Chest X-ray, PA view. Patient: 54 years old, sex M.
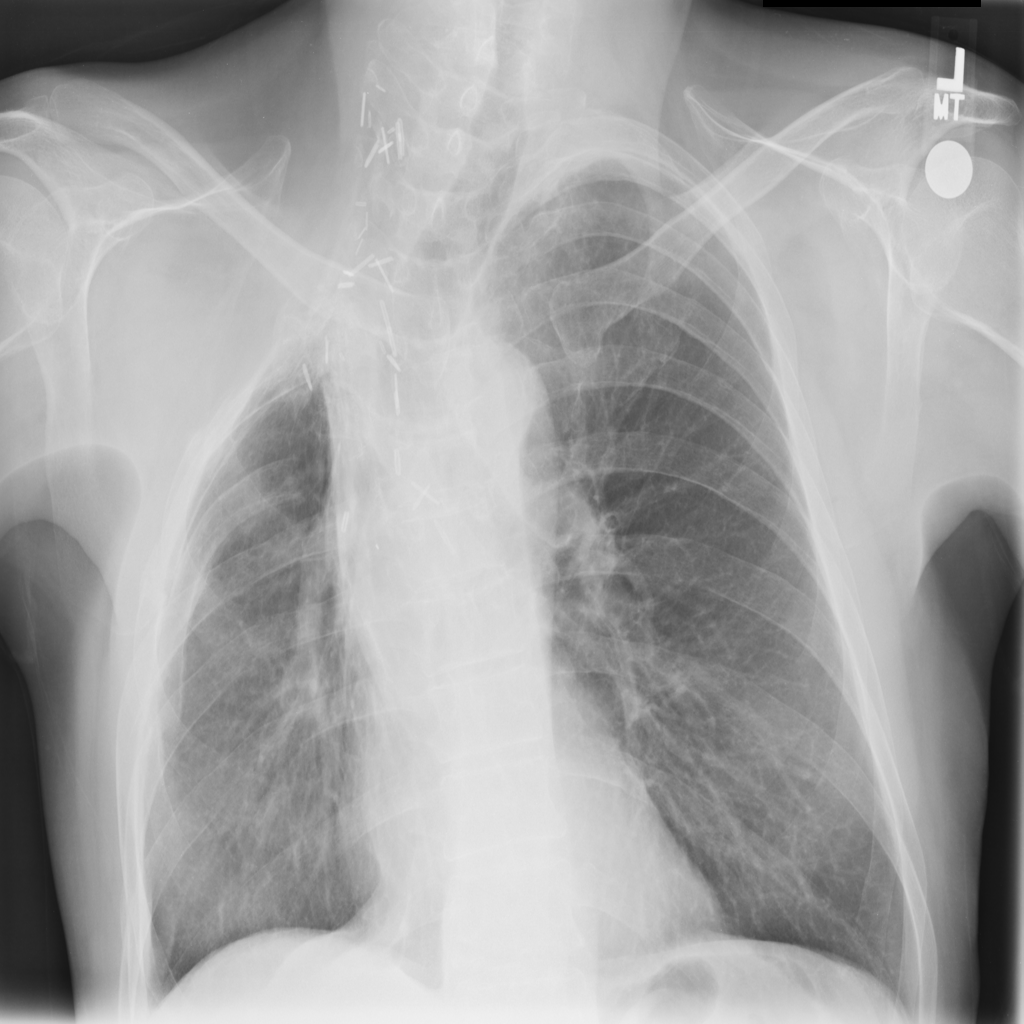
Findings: No Finding